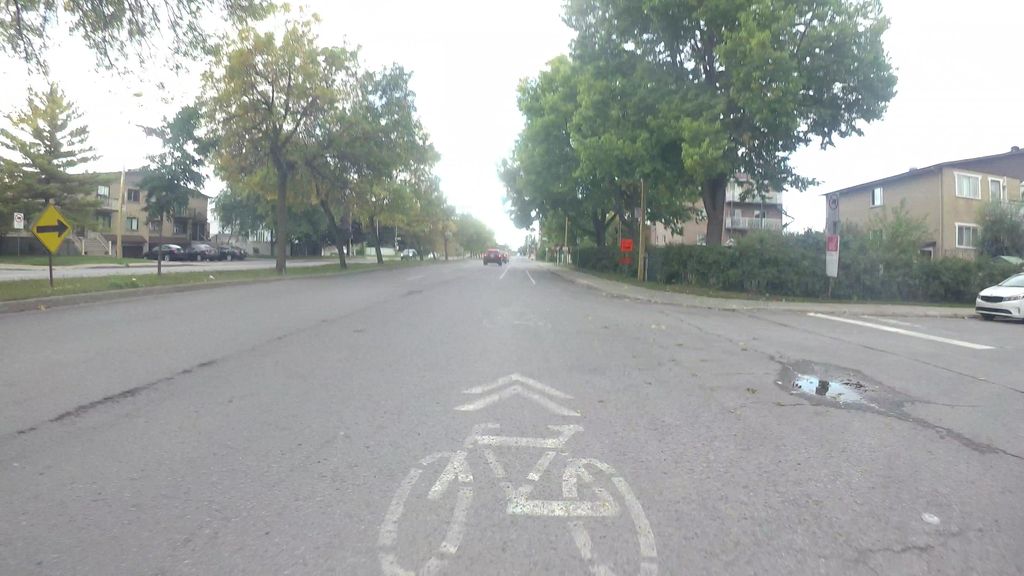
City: montreal